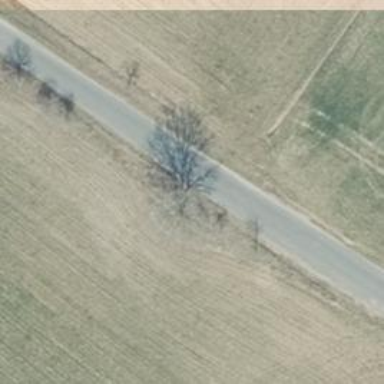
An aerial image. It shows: Passing place on the road.